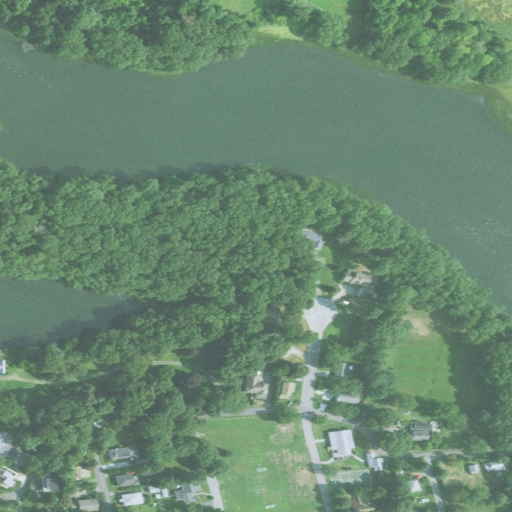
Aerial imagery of cape in Rhode Island named Little Neck containing deciduous forest, open water, low intensity development, medium intensity development, herbaceous wetlands, open development, high intensity development, mixed forest, and grassland